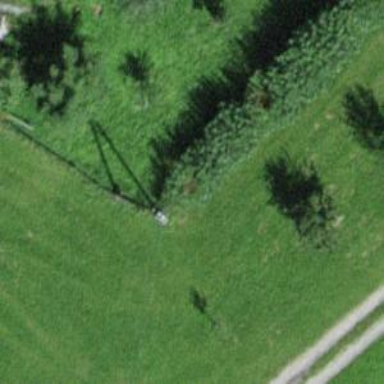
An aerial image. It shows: Minor power line.